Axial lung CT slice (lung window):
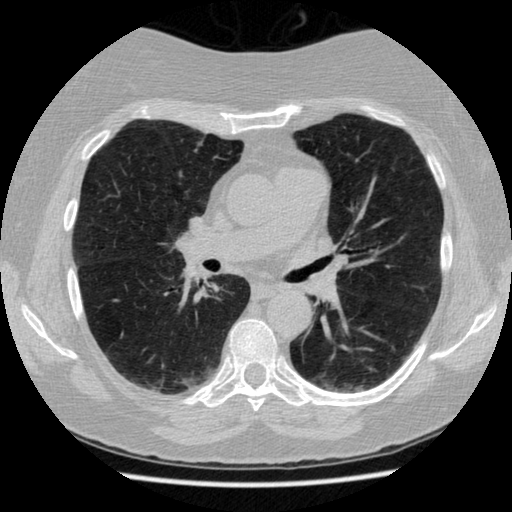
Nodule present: no